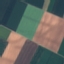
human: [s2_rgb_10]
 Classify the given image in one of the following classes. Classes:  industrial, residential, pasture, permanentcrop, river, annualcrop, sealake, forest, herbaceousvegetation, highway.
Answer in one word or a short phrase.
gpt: AnnualCrop